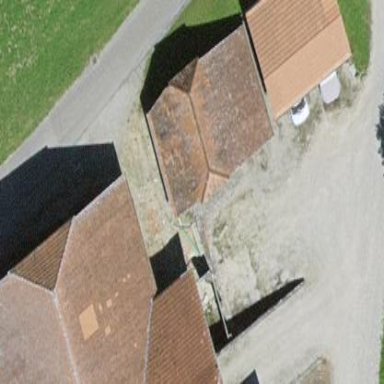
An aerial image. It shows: Barn.